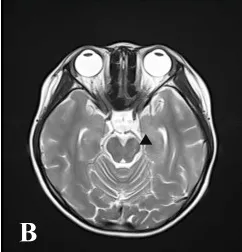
MRI at onset and follow-up. , midbrain.
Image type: radiology (mri)